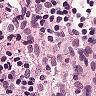
Metastatic tissue present: no